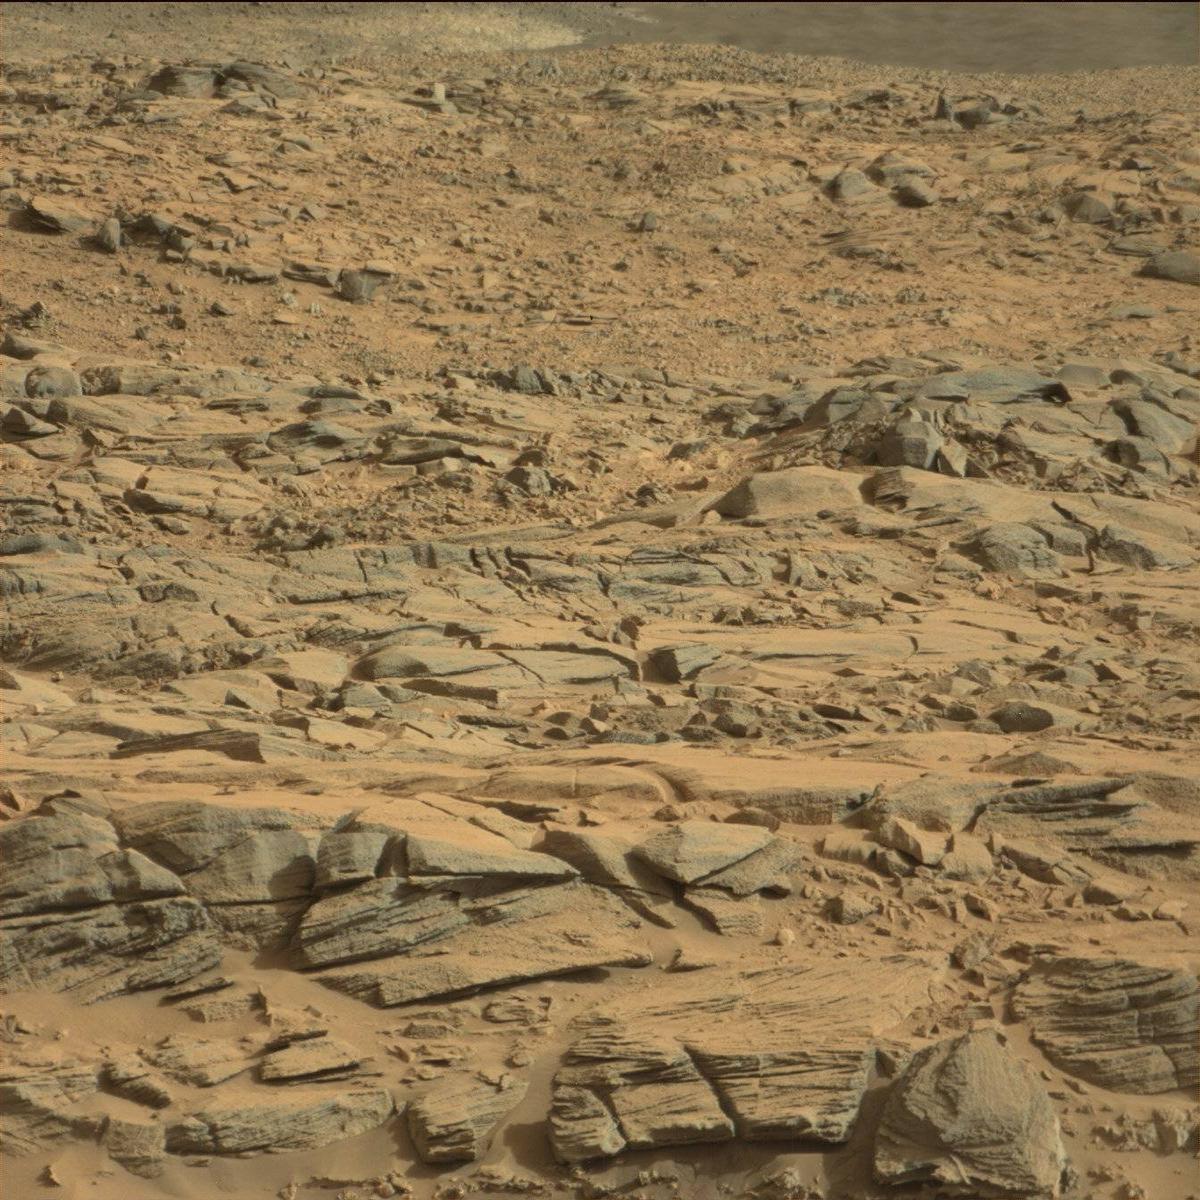
Terrain classes present: Bedrock, Sand / Soil